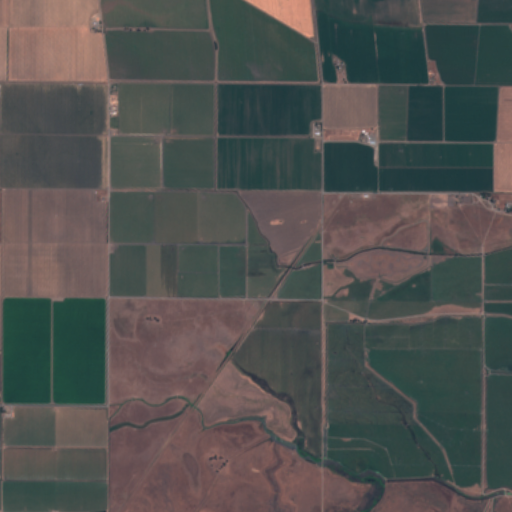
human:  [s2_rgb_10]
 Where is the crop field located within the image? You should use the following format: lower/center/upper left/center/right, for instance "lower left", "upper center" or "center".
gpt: The crop field is located in the lower center of the image.
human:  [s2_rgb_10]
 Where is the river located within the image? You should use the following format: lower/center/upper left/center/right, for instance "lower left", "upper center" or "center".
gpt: The river is located in the lower center of the image.
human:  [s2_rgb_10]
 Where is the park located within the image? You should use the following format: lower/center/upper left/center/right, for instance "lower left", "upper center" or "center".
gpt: There is no park in the image.